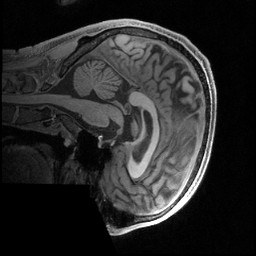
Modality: T1w
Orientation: sagittal
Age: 25
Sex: male
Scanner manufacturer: siemens
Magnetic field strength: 3 T
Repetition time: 2.4 s
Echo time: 0.00231 s